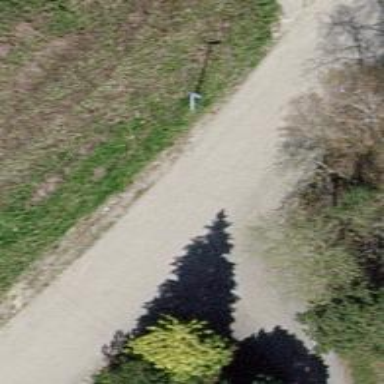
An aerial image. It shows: Unclassified road with paved surface.